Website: lowes
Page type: address-validator
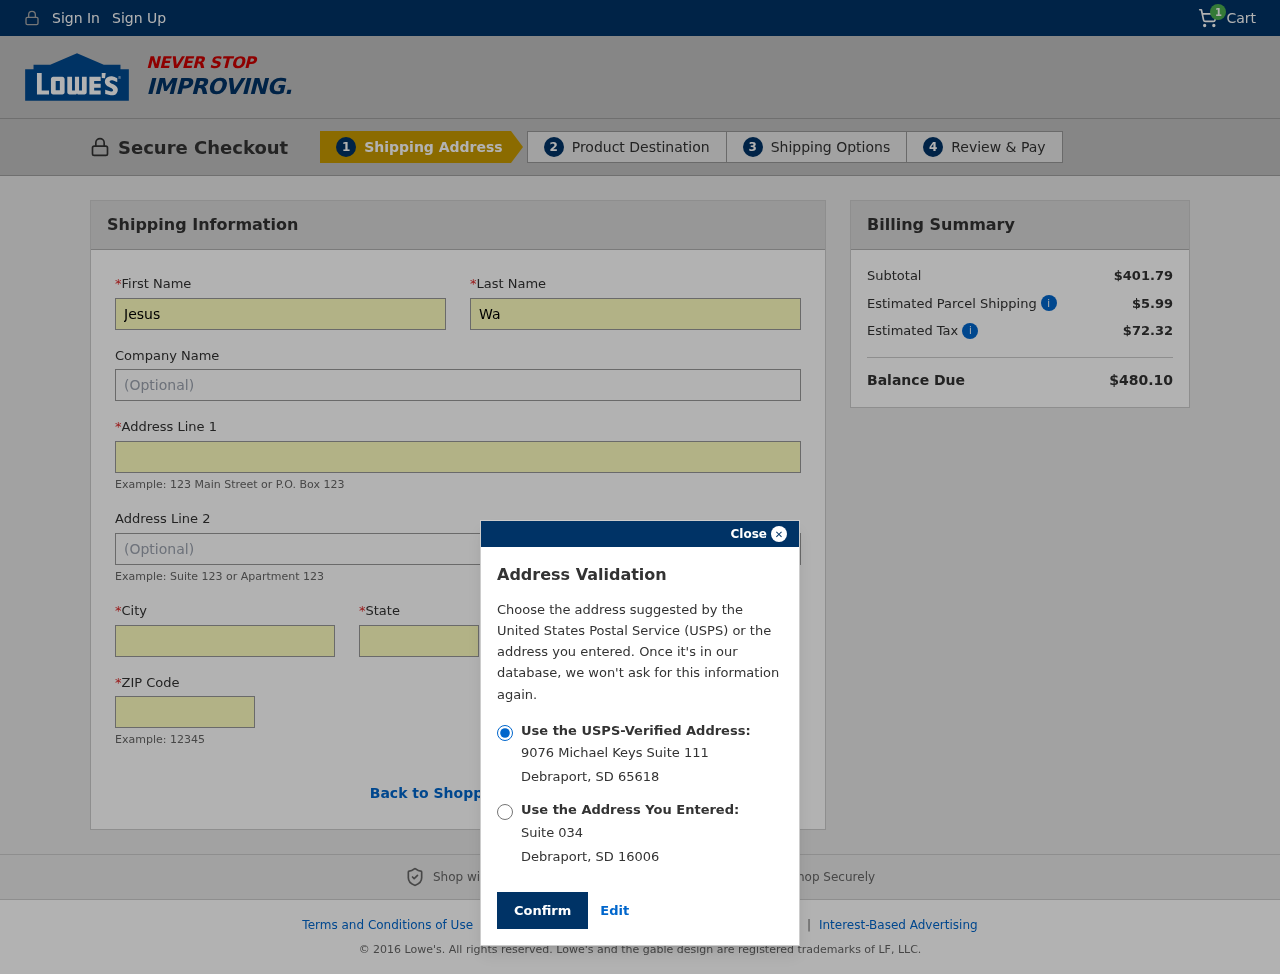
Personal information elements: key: PII_CITY
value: Debraport
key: PII_COMPANY
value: Harris Ltd
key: PII_FIRSTNAME
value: Jesus
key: PII_LASTNAME
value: Watson
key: PII_POSTCODE
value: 65618
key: PII_POSTCODE2
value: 16006
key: PII_STATE
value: South Dakota
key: PII_STATE_ABBR
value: SD
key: PII_STREET
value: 9076 Michael Keys Suite 111
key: PII_STREET2
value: Suite 034
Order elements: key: ORDER_NUM_ITEMS
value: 1
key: ORDER_SUBTOTAL
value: $401.79
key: ORDER_SHIPPING_COST
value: $5.99
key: ORDER_TAX
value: $72.32
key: ORDER_TOTAL
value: $480.10